Question: I have a script on remote Ubuntu server. I trying to execute the script after the jenkins build is succeeded, But the error says like this:
'''
sudo: no tty present and no askpass program specified
'''
The configuration is given below,

Can anyone help me?
Thank You.
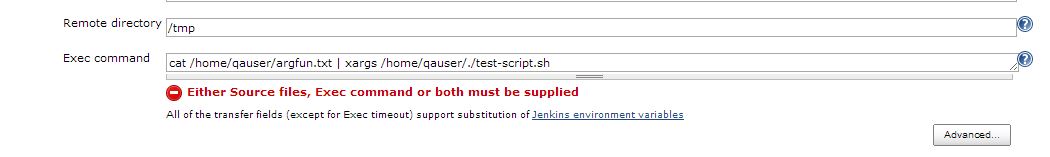
Answer: The problem is that your script uses 'sudo' at some point. The usual way around is to add the script that requires you to use 'sudo' to the sudoers.
Example: in your script you use 'sudo service apache2 reload', now create a bash script containing that line and add that script to the sudoers file.
New script name: '/home/quaser/restart-apache.sh'
Use: 'visudo'
Add at bottom of the file:
'''
jenkins ALL=(ALL) NOPASSWD: /home/quaser/restart-apache.sh
'''
Now, in your script change: 'sudo service apache restart' to 'sudo /home/quaser/restart-apache.sh' and you should not be asked for a password.